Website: bh-photo
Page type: account-selection
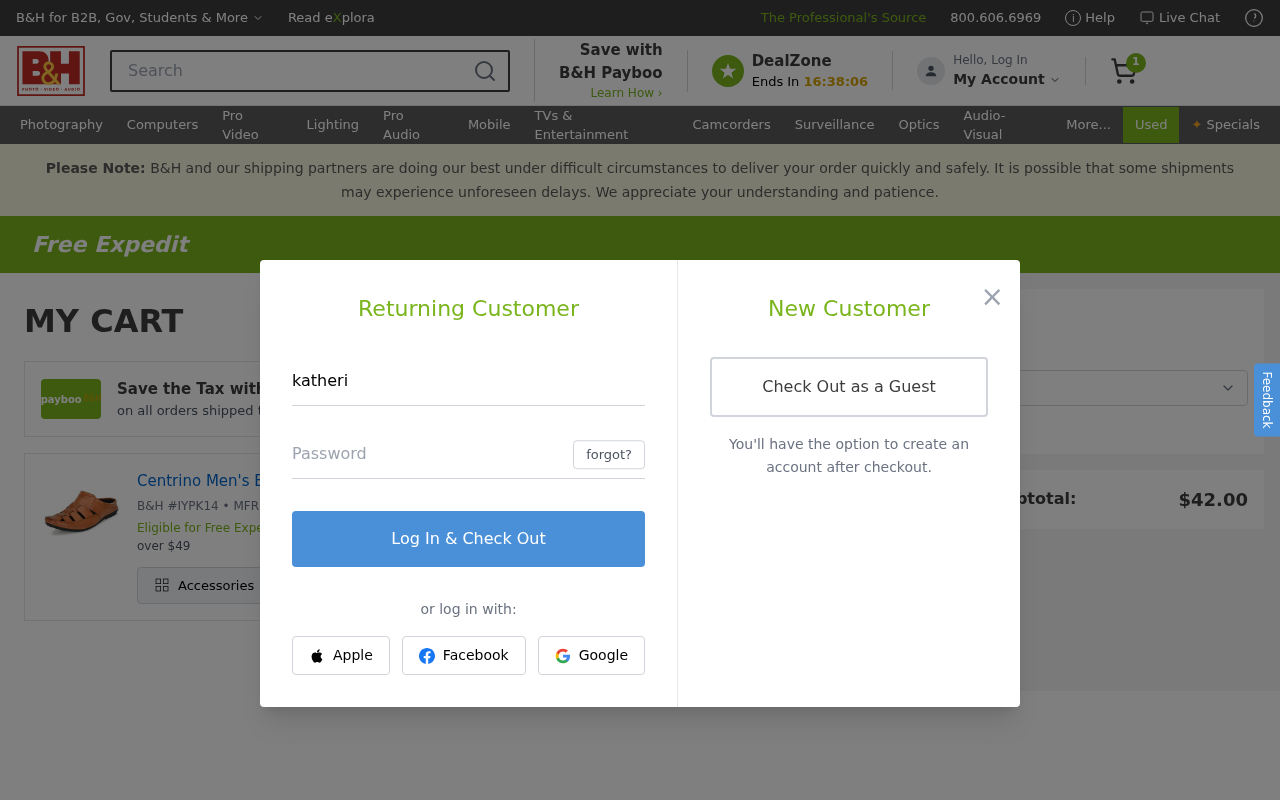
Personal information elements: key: PII_EMAIL
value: katherine_henderson@gmail.com
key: PII_POSTCODE
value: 72544
Product elements: key: PRODUCT1_NAME
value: Centrino Men's Beige Fisherman Sandals-11 UK (45 EU) (12 US) (6105-03)
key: PRODUCT1_QUANTITY
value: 1
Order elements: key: ORDER_NUM_ITEMS
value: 1
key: ORDER_SUBTOTAL
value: $42.00
Search elements: key: HEADER_SEARCH
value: Search
Other elements: key: BH_ITEM_NUMBER
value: IYPK14
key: MFR_NUMBER
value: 93103E